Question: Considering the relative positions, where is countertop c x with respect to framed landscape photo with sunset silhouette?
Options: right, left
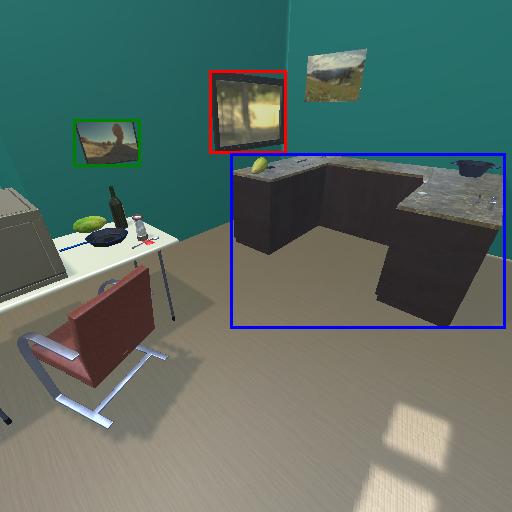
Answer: right